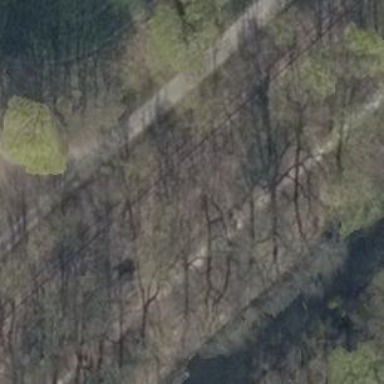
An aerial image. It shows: Dirt path.